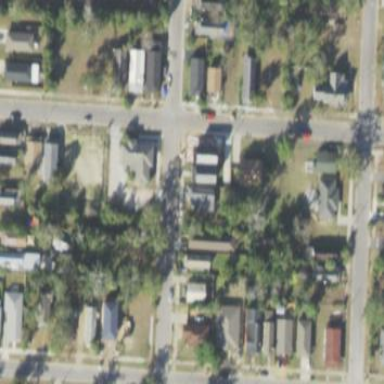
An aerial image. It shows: Residential area consisting of single-family homes.